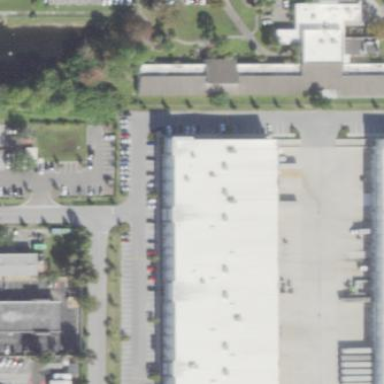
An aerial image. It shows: Warehouse building.